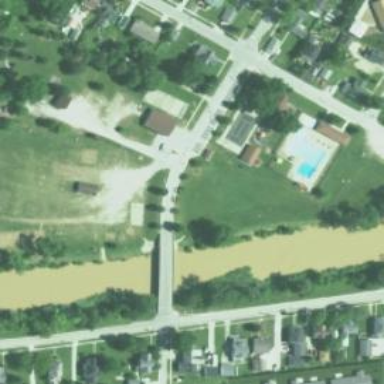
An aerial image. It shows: Residential road with bridge.